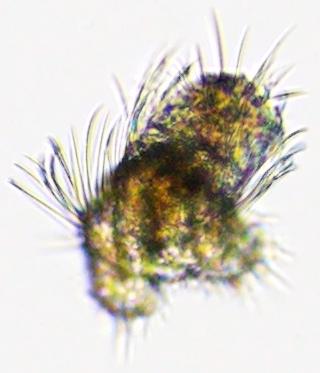
Label: Zooplankton